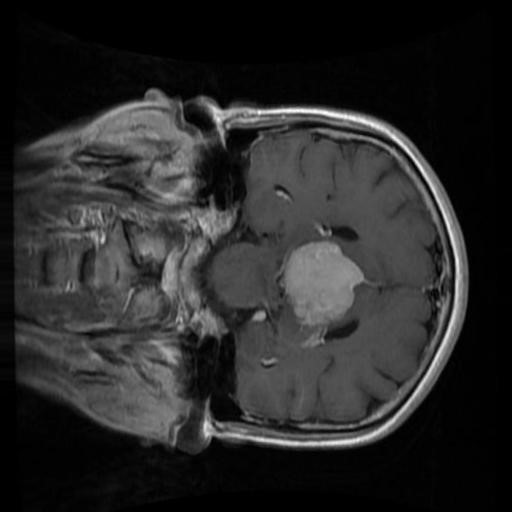
Label: brain_menin